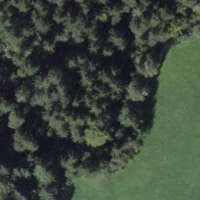
EUNIS habitat code: 43
Species observed at this site:
Clinopodium vulgare